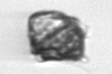
Label: Kryptoperidinium_triquetrum